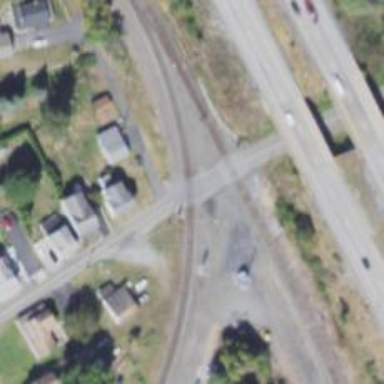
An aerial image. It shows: Railway level crossing.